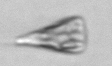
Label: Licmophora